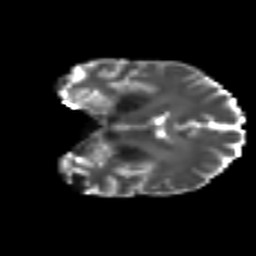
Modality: T2w
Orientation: coronal
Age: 36
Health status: ill
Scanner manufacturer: philips
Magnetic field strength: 3 T
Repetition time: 9 s
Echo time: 0.127 s